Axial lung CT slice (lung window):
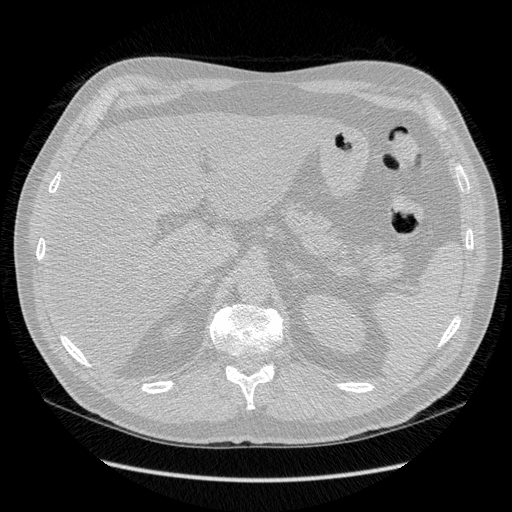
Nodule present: no